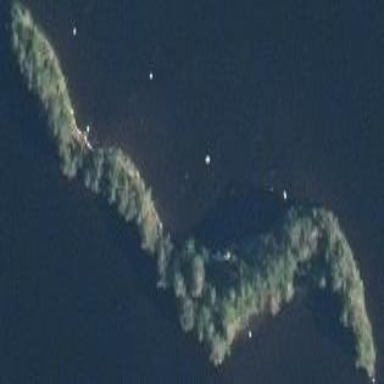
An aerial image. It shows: Islet.